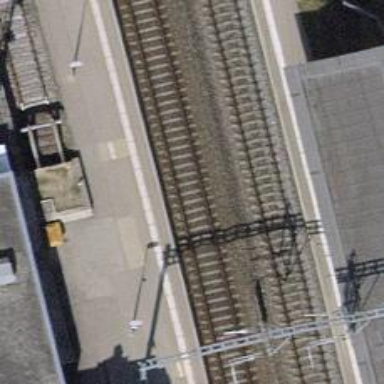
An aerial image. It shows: Single-track railway with electrified contact lines.